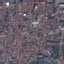
Land use / land cover: Residential